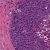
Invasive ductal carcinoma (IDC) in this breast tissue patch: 0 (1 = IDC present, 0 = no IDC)